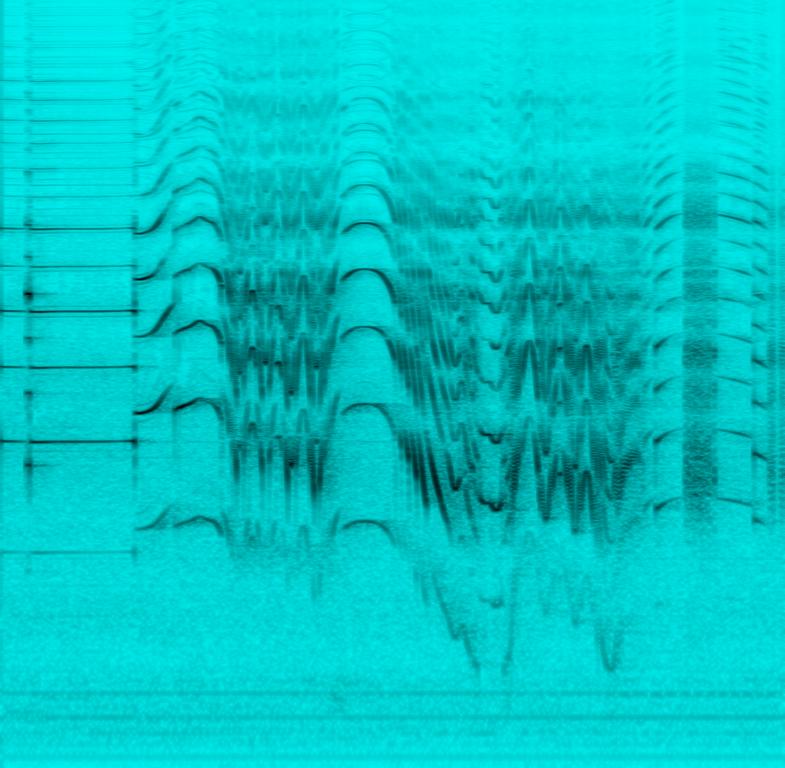
This is an instrument which creates sounds that are similar to laser beams. It sounds futuristic and like something that would be heard in a sci-fi movie. There's a slight crackle to the sounds and they are high-pitched.